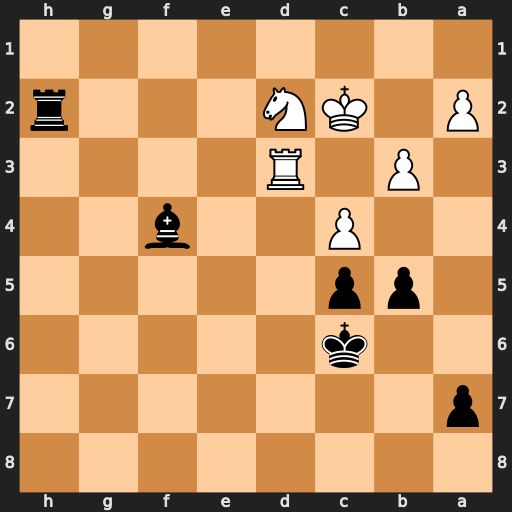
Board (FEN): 8/p7/2k5/1pp5/2P2b2/1P1R4/P1KN3r/8
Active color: b
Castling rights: -
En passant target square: -
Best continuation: bxc4 bxc4 Kb6